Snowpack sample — Snodgrass Mountain, Crested Butte, Colorado (2/4/25, 12:06 PM MST)
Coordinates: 38.923, -106.968
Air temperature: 35 °F
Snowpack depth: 80 cm
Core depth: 50 cm
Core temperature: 30.2 °F
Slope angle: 14°, slope face: 78°
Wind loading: low
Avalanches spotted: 0
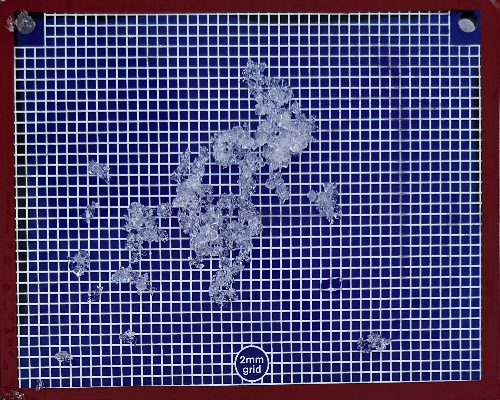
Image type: profile
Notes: No avalanches nearby, unusually warm weather for the last month reported by residents, Collected 25 yards from treeline